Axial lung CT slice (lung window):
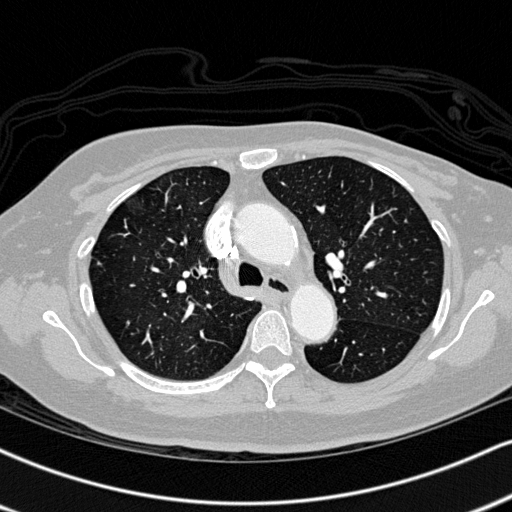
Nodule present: yes
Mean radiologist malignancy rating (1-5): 2